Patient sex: F
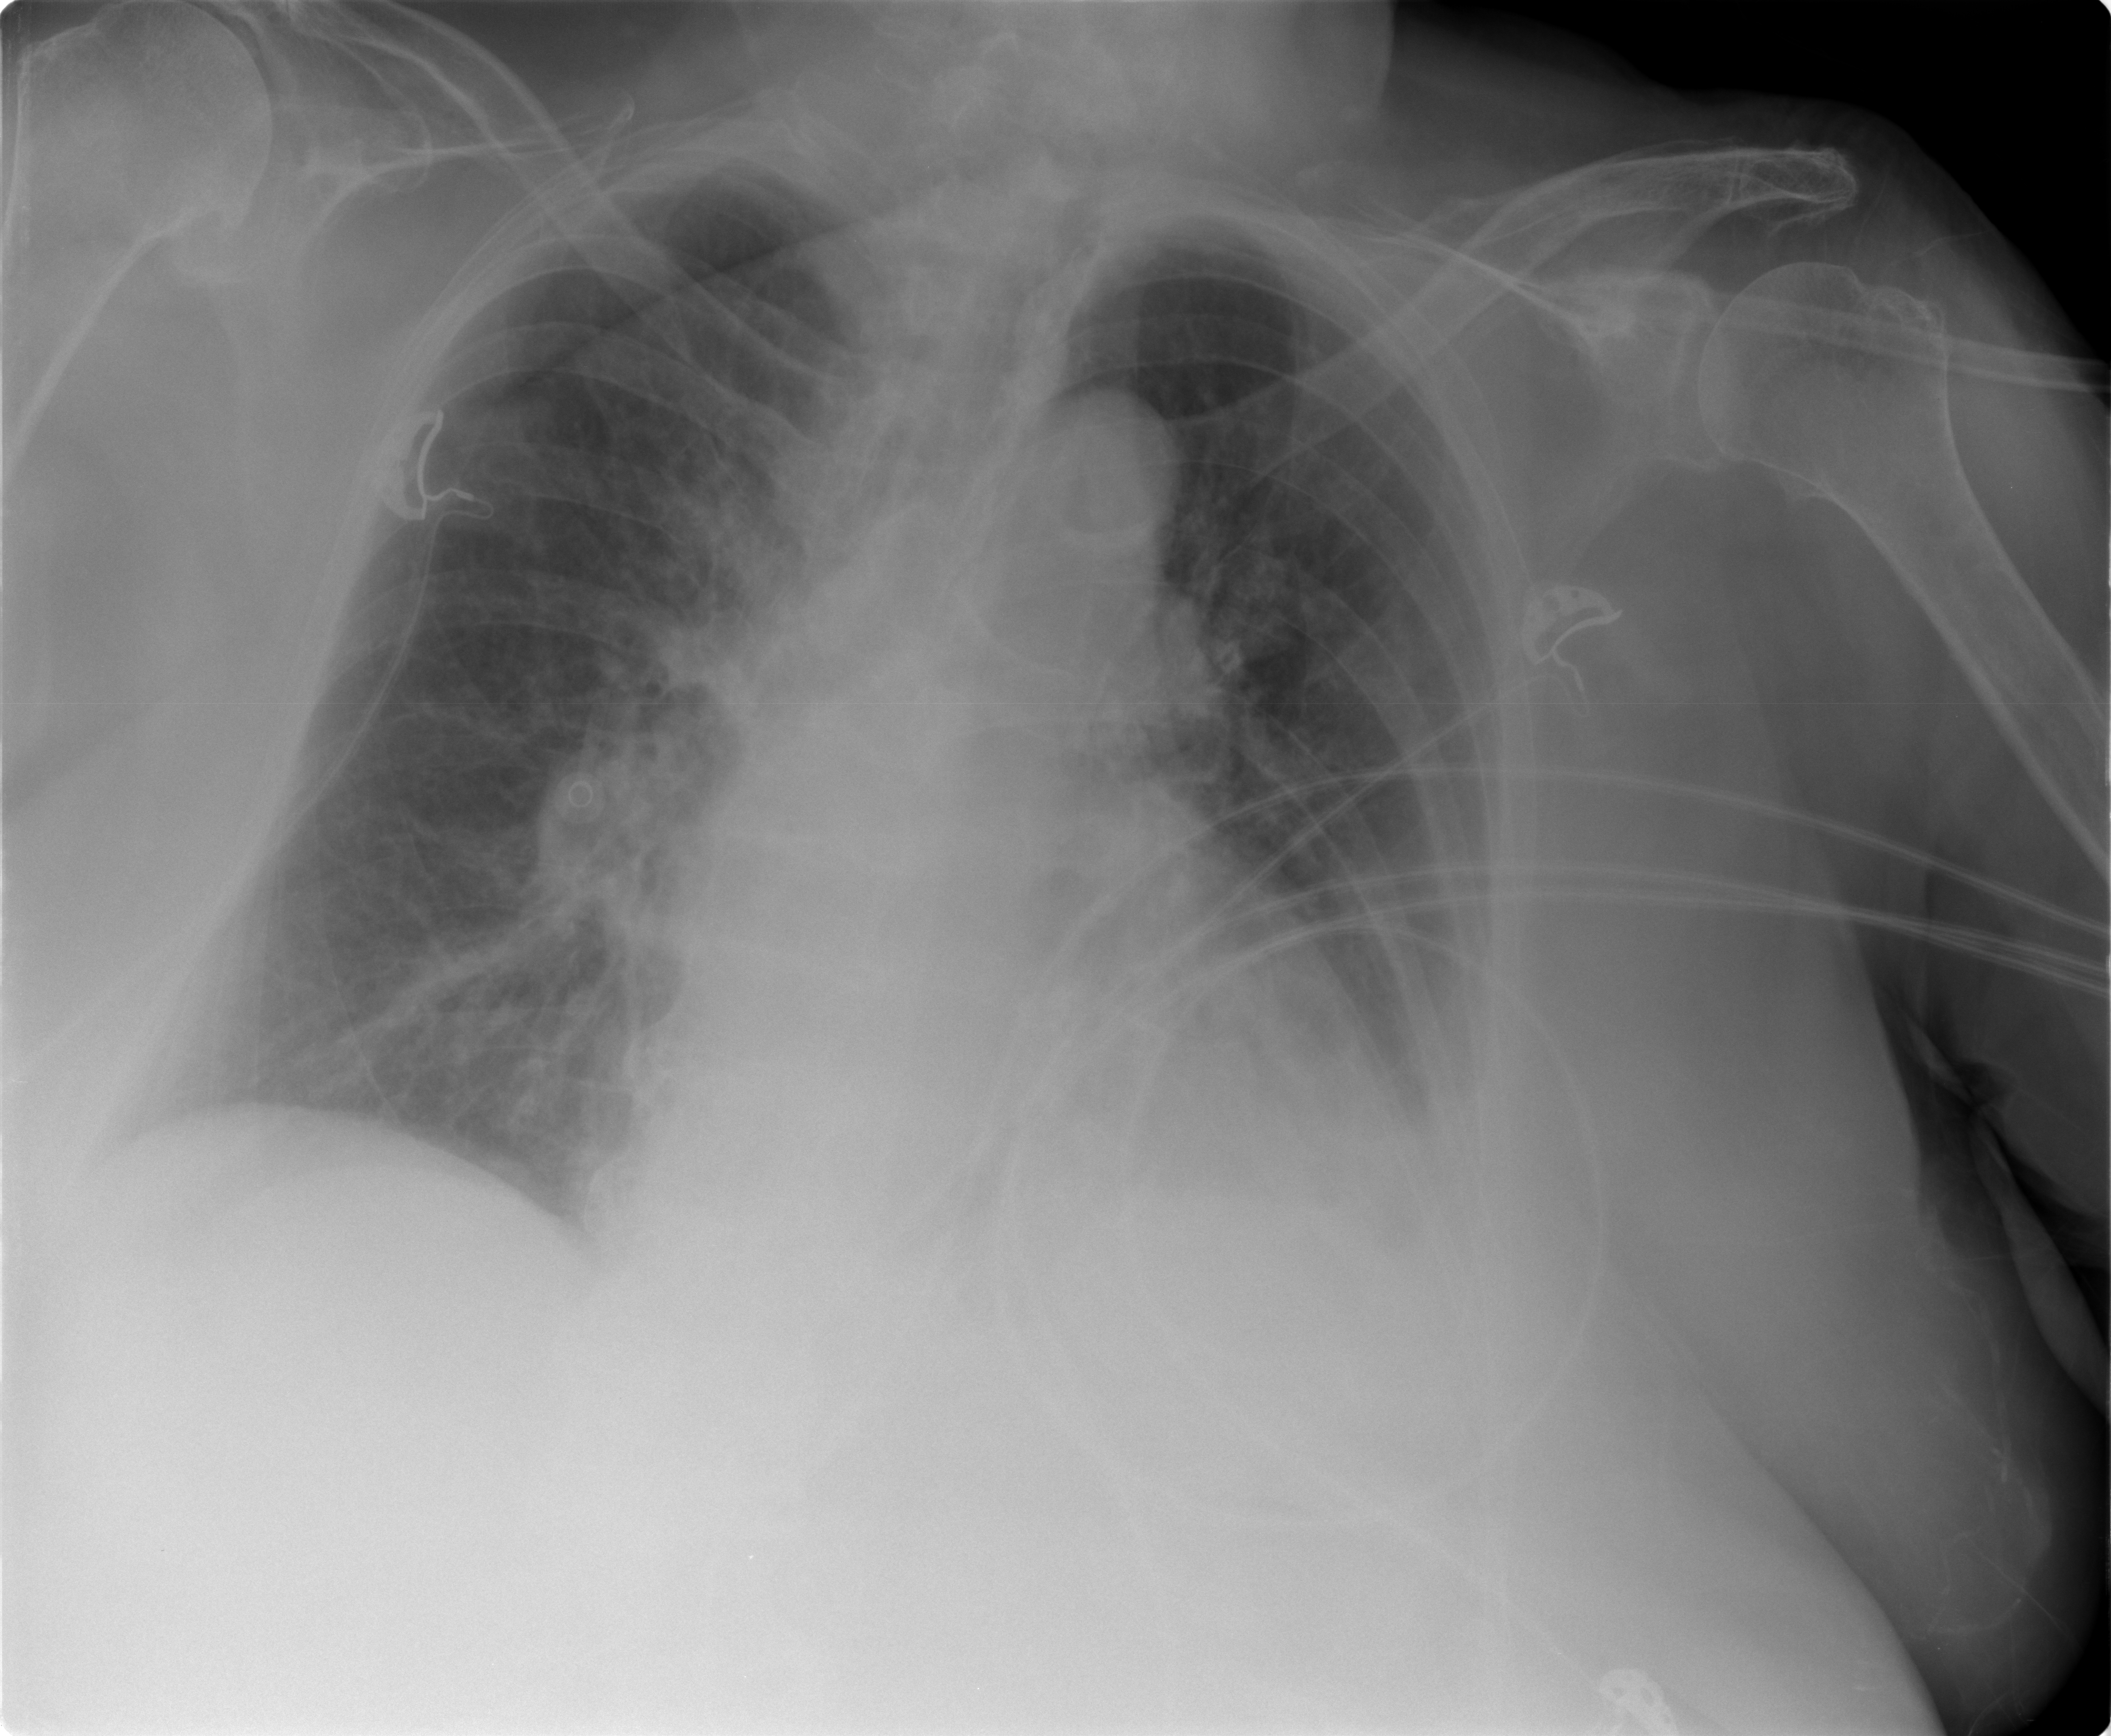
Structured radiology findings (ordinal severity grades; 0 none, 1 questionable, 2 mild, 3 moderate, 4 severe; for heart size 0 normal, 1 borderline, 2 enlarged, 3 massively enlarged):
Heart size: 2
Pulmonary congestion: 0
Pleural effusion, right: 0
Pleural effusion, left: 2
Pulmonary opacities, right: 0
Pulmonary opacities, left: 0
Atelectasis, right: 0
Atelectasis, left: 2